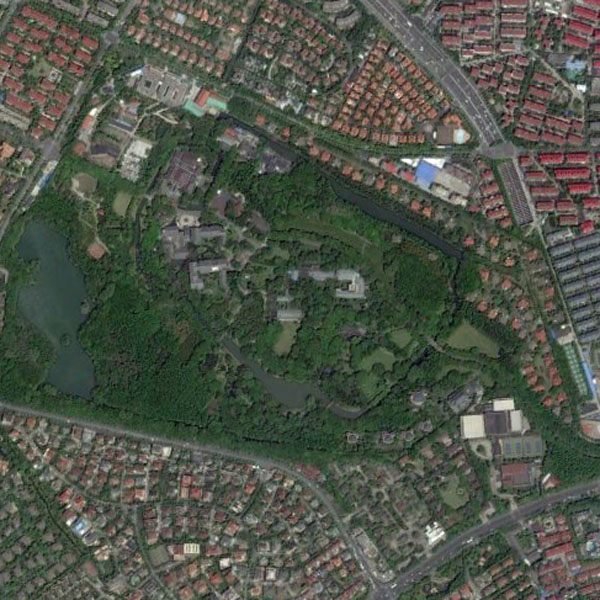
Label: Park